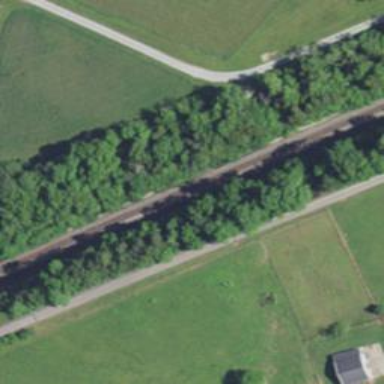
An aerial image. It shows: Railway track.